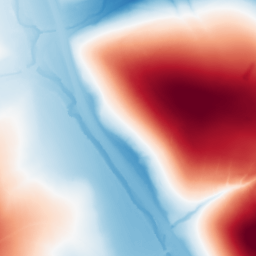
Category: trend_removal
Decomposition family: polynomial_high
Decomposition parameters: degree: 4
Upsampling method: lanczos
Upsampling parameters: scale: 4
Upsampling scale: 4